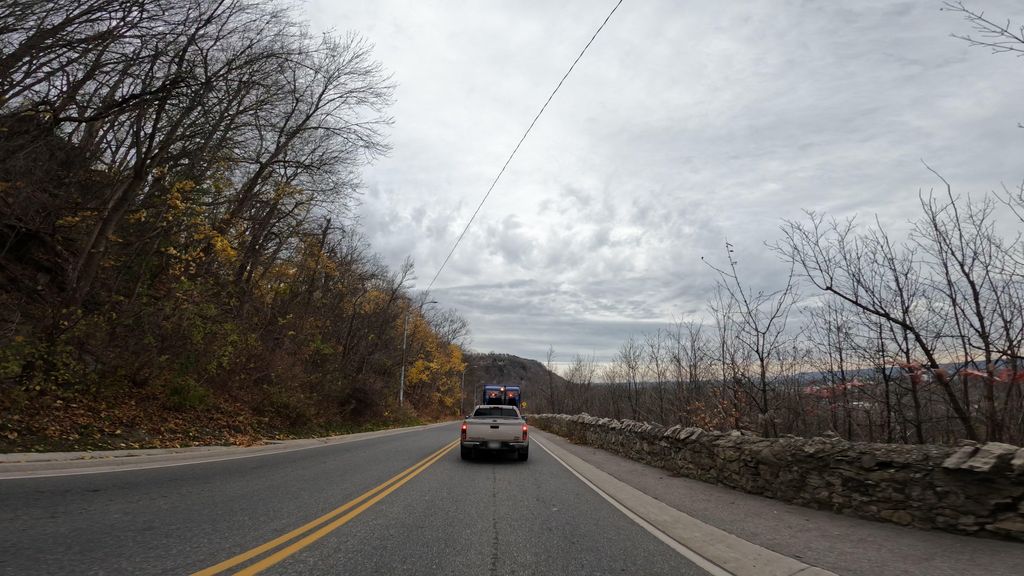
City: hamilton